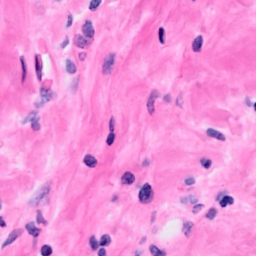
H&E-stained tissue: Breast